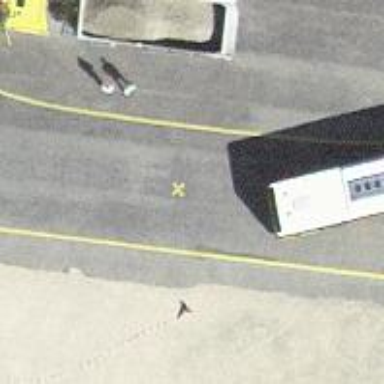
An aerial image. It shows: Public transport stop position.